Aerial crown-view tile of a tropical tree (Barro Colorado Island, Panama), acquired 20240918:
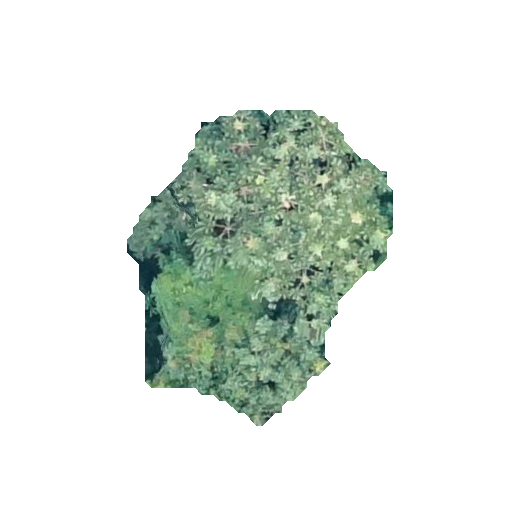
Species: Cecropia insignis
GBIF accepted scientific name: Cecropia insignis
Crown area: 88.566 m²